Question: I want to make implement this in android

For this, I have to load images from asset folder and I am making two 'HorizontalScrollView' in xml file and load dynamically 'ImageView' in it. For loading ImageView I am using this code
'''
LinearLayout myGallery = (LinearLayout) findViewById(R.id.mygallery);
try {
String galleryDirectoryName = "gallery";
String[] listImages = getAssets().list(galleryDirectoryName);
for (String imageName : listImages) {
InputStream is = getAssets().open(galleryDirectoryName + "/" + imageName);
Bitmap bitmap = BitmapFactory.decodeStream(is);
ImageView imageView = new ImageView(getApplicationContext());
imageView.setLayoutParams(new ViewGroup.LayoutParams(100, 100));
// imageView.setScaleType(ImageView.ScaleType.CENTER_CROP);
imageView.setImageBitmap(bitmap);
LinearLayout.LayoutParams myGallery1= new LinearLayout.LayoutParams(100, 100);
myGallery1.setMargins(20, 0, 10, 0);
//its is also working
// imageView.setLayoutParams(myGallery1);
imageView.setOnClickListener(new View.OnClickListener() {
public void onClick(View view) {
// diplayImage.setImageBitmap(bitmap);
}
});
Log.e("GalleryWithHorizontalScrollView", e.getMessage(), e);
}
'''
'''
LinearLayout myGallery2 = (LinearLayout) findViewById(R.id.mygallery2);
try {
String galleryDirectoryName1 = "gallery2";
String[] listImages2 = getAssets().list(galleryDirectoryName1);
for (String imageName : listImages2) {
InputStream is1 = getAssets().open(galleryDirectoryName1 + "/" + imageName);
Bitmap bitmap1 = BitmapFactory.decodeStream(is1);
ImageView imageView = new ImageView(getApplicationContext());
imageView.setLayoutParams(new ViewGroup.LayoutParams(100, 100));
// imageView.setScaleType(ImageView.ScaleType.CENTER_CROP);
imageView.setImageBitmap(bitmap1);
LinearLayout.LayoutParams myGallery21= new LinearLayout.LayoutParams(100, 100);
myGallery21.setMargins(20, 40, 10, 0);
//its is also working
myGallery.addView(imageView,myGallery1);
}
} catch (IOException e) {
myGallery2.addView(imageView,myGallery21);
}
} catch (IOException e) {
Log.e("GalleryWithHorizontalScrollView", e.getMessage(), e);
}
}
'''
If I make one horizontalScrollView and load imageviews in it then it works fine but for second horizontalScrollView it gives me error at line 76
'''
Bitmap bitmap1 = BitmapFactory.decodeStream(is1);
'''
and my Log cat is this
'''
05-14 11:13:26.000: E/AndroidRuntime(8350): FATAL EXCEPTION: main
05-14 11:13:26.000: E/AndroidRuntime(8350): java.lang.OutOfMemoryError
05-14 11:13:26.000: E/AndroidRuntime(8350): at android.graphics.BitmapFactory.nativeDecodeAsset(Native Method)
05-14 11:13:26.000: E/AndroidRuntime(8350): at android.graphics.BitmapFactory.decodeStream(BitmapFactory.java:577)
05-14 11:13:26.000: E/AndroidRuntime(8350): at android.graphics.BitmapFactory.decodeStream(BitmapFactory.java:643)
05-14 11:13:26.000: E/AndroidRuntime(8350): at com.example.gallery.MainActivity.onCreate(MainActivity.java:76)
05-14 11:13:26.000: E/AndroidRuntime(8350): at android.app.Activity.performCreate(Activity.java:4470)
05-14 11:13:26.000: E/AndroidRuntime(8350): at android.app.Instrumentation.callActivityOnCreate(Instrumentation.java:1053)
05-14 11:13:26.000: E/AndroidRuntime(8350): at android.app.ActivityThread.performLaunchActivity(ActivityThread.java:1934)
05-14 11:13:26.000: E/AndroidRuntime(8350): at android.app.ActivityThread.handleLaunchActivity(ActivityThread.java:1995)
05-14 11:13:26.000: E/AndroidRuntime(8350): at android.app.ActivityThread.access$600(ActivityThread.java:128)
05-14 11:13:26.000: E/AndroidRuntime(8350): at android.app.ActivityThread$H.handleMessage(ActivityThread.java:1161)
05-14 11:13:26.000: E/AndroidRuntime(8350): at android.os.Handler.dispatchMessage(Handler.java:99)
05-14 11:13:26.000: E/AndroidRuntime(8350): at android.os.Looper.loop(Looper.java:137)
05-14 11:13:26.000: E/AndroidRuntime(8350): at android.app.ActivityThread.main(ActivityThread.java:4517)
05-14 11:13:26.000: E/AndroidRuntime(8350): at java.lang.reflect.Method.invokeNative(Native Method)
05-14 11:13:26.000: E/AndroidRuntime(8350): at java.lang.reflect.Method.invoke(Method.java:511)
05-14 11:13:26.000: E/AndroidRuntime(8350): at com.android.internal.os.ZygoteInit$MethodAndArgsCaller.run(ZygoteInit.java:993)
05-14 11:13:26.000: E/AndroidRuntime(8350): at com.android.internal.os.ZygoteInit.main(ZygoteInit.java:760)
05-14 11:13:26.000: E/AndroidRuntime(8350): at dalvik.system.NativeStart.main(Native Method)
'''
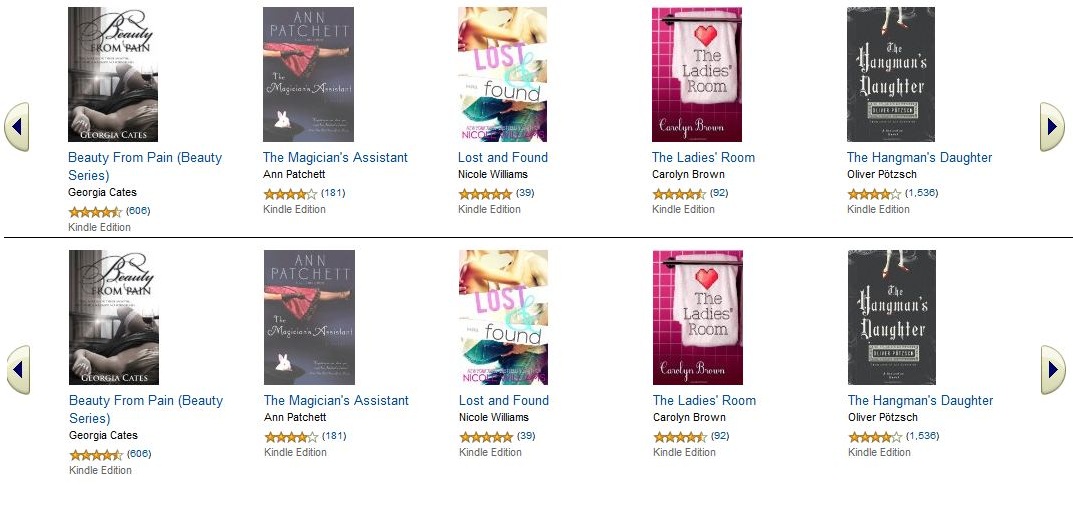
Answer: You can find your answer <URL>,
and most important thing you should consider is to optimize your bitmap for your thumbnail.
Try this :
'''
public static Bitmap decodeSampledBitmapFromInput(Context context,
InputStream input, int reqWidth, int reqHeight) {
// First decode with inJustDecodeBounds=true to check dimensions
final BitmapFactory.Options options = new BitmapFactory.Options();
options.inJustDecodeBounds = true;
BitmapFactory.decodeStream(input, null, options);
// Calculate inSampleSize
options.inSampleSize = calculateInSampleSize(options, reqWidth,
reqHeight);
// Decode bitmap with inSampleSize set
options.inJustDecodeBounds = false;
return BitmapFactory.decodeStream(input, null, options);
}
'''
Here reqWidth is width of thumbnail and same for reqHeight.
and For listView try to implement a cache for your bitmaps and try to get them by using a unique key may be file name (because you should not save same images multiple times)